Question: In WPF I have a ListView that is bound to a table in a Dataset. If I use (Commented out in full code view:
'''
<ListView.View>
<GridView>
<GridViewColumn>
'''
I get the rows displayed and I can see multiple rows and scroll through the rest.
If I try
'''
<ListView.ItemTemplate>
<DataTemplate>
<Grid>
<Grid.ColumnDefinitions>
'Put a bunch of controls here bound to various columns in my data table
'''
I can only see one row/record at one time. Am I missing a setting on one of the controls or is the ListView.ItemTemplate only going to show one record at a time.
I'm looking for something in WPF that is more like a Repeater control where I can have different controls for each record in a particular layout.
Full xaml:
'''
<Window x:Class="GridTest"
xmlns="http://schemas.microsoft.com/winfx/2006/xaml/presentation"
xmlns:x="http://schemas.microsoft.com/winfx/2006/xaml"
Title="GridTest" Height="661" Width="750">
<ListView Margin="4,1,8,1"
Name="ListView_Transactions" ItemsSource="{Binding}">
<!--<ListView.View>
<GridView AllowsColumnReorder="true" ColumnHeaderToolTip="Transactions">
<GridViewColumn DisplayMemberBinding="{Binding Path=TransactionHeaderID}" />
</GridView>
</ListView.View>-->
<ListView.ItemTemplate>
<DataTemplate>
<Grid MaxHeight="600">
<Grid.ColumnDefinitions>
<ColumnDefinition Width="Auto" SharedSizeGroup="Key" />
<ColumnDefinition Width="*" />
</Grid.ColumnDefinitions>
<Label Content="{Binding Amount}" Height="25" Name="Label_Amount" VerticalAlignment="Top" Width="134" Margin="50,201,526,0" />
<Label Content="{Binding ActivityCategory}" Height="24" HorizontalAlignment="Left" Name="Label_ActivityCategory" VerticalAlignment="Top" Width="161" Margin="208,201,0,0" />
<TextBox Height="23" HorizontalAlignment="Left" Name="TextBox_Customer" VerticalAlignment="Top" Width="163" Margin="440,201,0,0" />
<Button Content="Breakout" Height="20" Name="Button_Breakout" Width="90" BorderThickness="0" ClickMode="Press" HorizontalAlignment="Left" VerticalAlignment="Center" Margin="50,244,0,223">
</Button>
<Label Content="{Binding ShortDescription}" Height="27" HorizontalAlignment="Left" Name="Label_ShortDescription" VerticalAlignment="Top" Width="480" Margin="50,270,0,0" />
<TextBlock Height="65" HorizontalAlignment="Left" Name="TextBlock_LogDescription" Text="{Binding LongDescription}" VerticalAlignment="Top" Width="480" Margin="50,303,0,0" />
</Grid>
</DataTemplate>
</ListView.ItemTemplate>
</ListView>
</Window>
'''

'''
<ScrollViewer ScrollViewer.VerticalScrollBarVisibility="Auto">
<ItemsControl Name="ItemsC" ItemsSource="{Binding}">
<ItemsControl.ItemTemplate>
<DataTemplate>
<StackPanel HorizontalAlignment="Left">
<DockPanel >
<Label Content="{Binding Amount}" Height="25" DockPanel.Dock="Left" Name="Label_Amount" Width="100" />
<Label Content="{Binding ActivityCategory}" DockPanel.Dock="Left" Height="24" Name="Label_ActivityCategory" Width="100" />
<TextBox Height="25" DockPanel.Dock="Left" Name="TextBox_Customer" Width="123" />
</DockPanel>
<StackPanel HorizontalAlignment="Left">
<Button Content="Breakout" Height="25" Name="Button_Breakout" Width="90" HorizontalAlignment="Left" VerticalAlignment="Center" />
<Label Content="{Binding ShortDescription}" Name="Label_ShortDescription" Width="550" />
<TextBlock Height="200" Name="TextBlock_LogDescription" Text="{Binding LongDescription}" Width="550" />
</StackPanel>
</StackPanel>
</DataTemplate>
</ItemsControl.ItemTemplate>
</ItemsControl>
</ScrollViewer>
'''
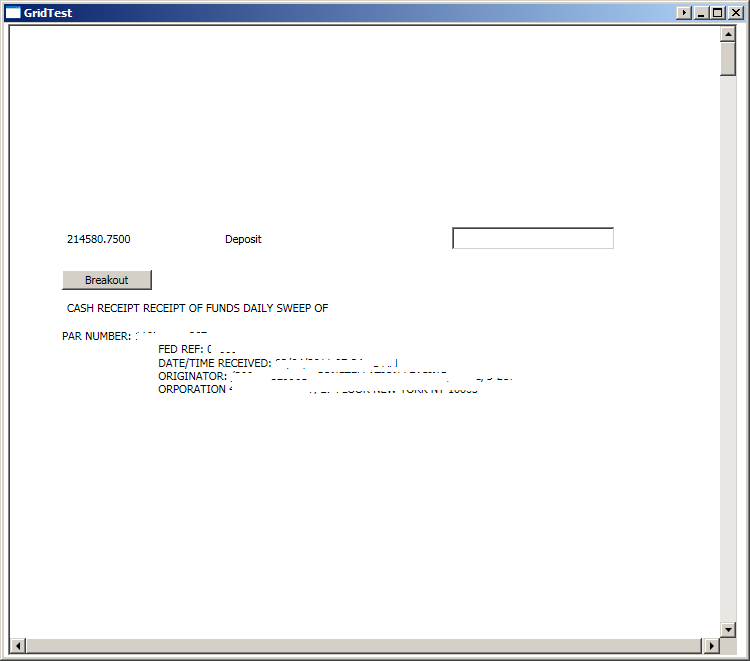
Answer: 1. Maybe you do not need a ListView. ItemsControl in my opinion is direct equivalent for Repeater
2. Your ItemTemplate is messed up completely - I believe it causes your problems. Instead of putting everything into one Grid you should use several (probably nested) DockPanels/StackPanels. Remove all your fantastic margins - it should help. VS designer does his job badly creating a XAML, that's why I prefer editing XAML on my own.